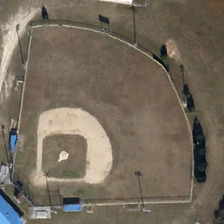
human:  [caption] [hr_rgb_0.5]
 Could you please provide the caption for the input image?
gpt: a baseball field is near several green trees .

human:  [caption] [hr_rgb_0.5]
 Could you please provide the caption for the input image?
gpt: a baseball field is near several green trees .

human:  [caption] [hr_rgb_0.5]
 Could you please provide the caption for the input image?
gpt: a baseball field is near several green trees .

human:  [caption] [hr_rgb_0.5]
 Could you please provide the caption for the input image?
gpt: a baseball field is near several green trees .

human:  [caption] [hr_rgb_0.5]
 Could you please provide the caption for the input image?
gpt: a baseball field is near several green trees .